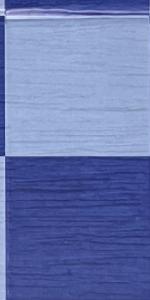
Label: Empty